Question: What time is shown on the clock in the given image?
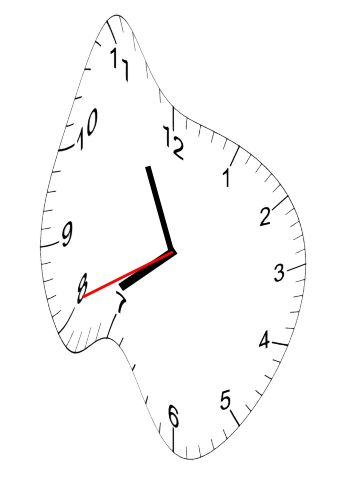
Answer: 07:55:41